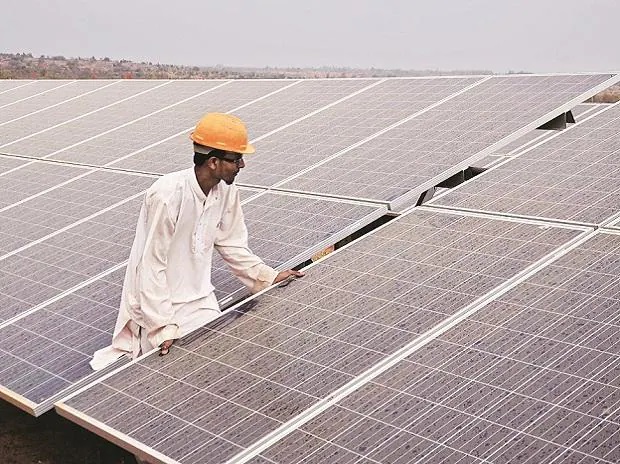
Label: Dusty